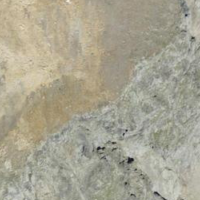
EUNIS habitat code: 48
Species observed at this site:
Corvus corax